Question: I have raw 44,1 kHz audio data from a song as Javascript array and I'd like to create a zoomable timeline out of it.
Example timeline from Audacity:

Since there are millions of timepoints normal Javascript graphics libraries probably don't cut it: I think, not sure, that normal graph libraries will die on this many timepoints. But does there exist already libraries for this sort of visualization for JS? Canvas, webGL, SVG all are acceptable solutions.
A solution preferably with zoom and pan.
Note that this happens strictly on client side and server-side solutions are not accetable.
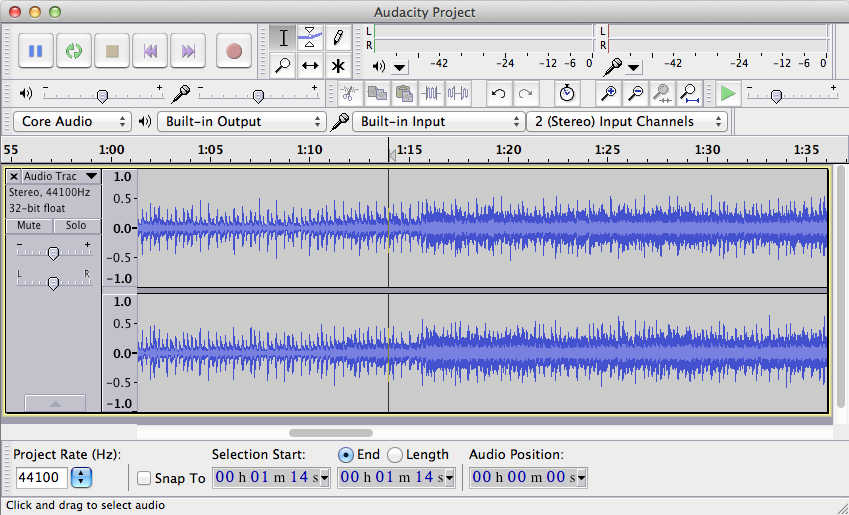
Answer: I've looked into this same problem pretty extensively. To the best of my knowledge, the only existing project that does close to what you want is <URL>. I haven't used it, but the screenshots and the description sound promising.
See also <URL>.
Best of luck.